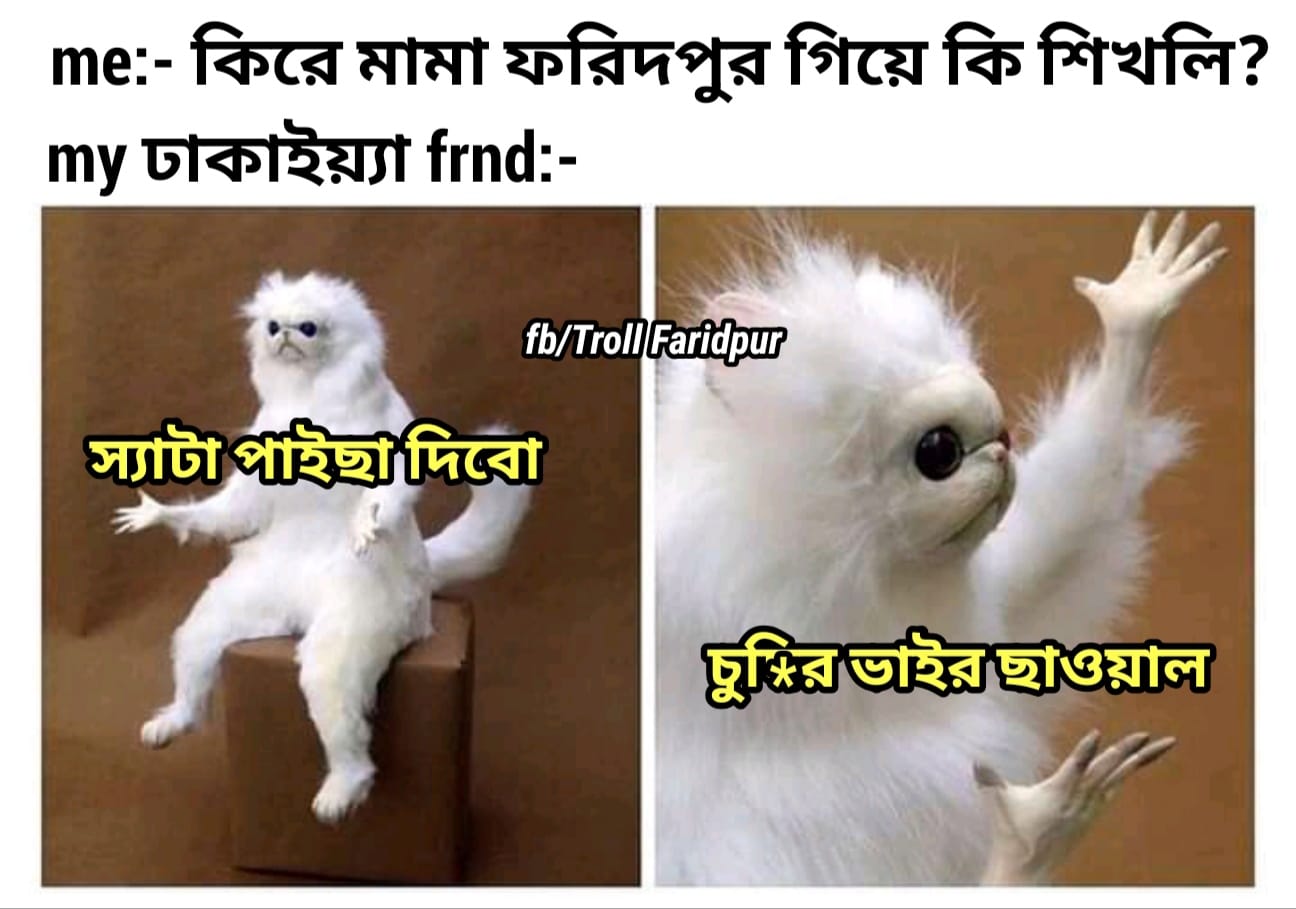
Caption: me : -  কিরে মামা ফরিদপুর গিয়ে কি শিখলি ?      my ঢাকাইয়্যা frnd :-  স্যাটা পাইছা দিবো     চুরির ভাইর ছাওয়াল
Label: non-hate